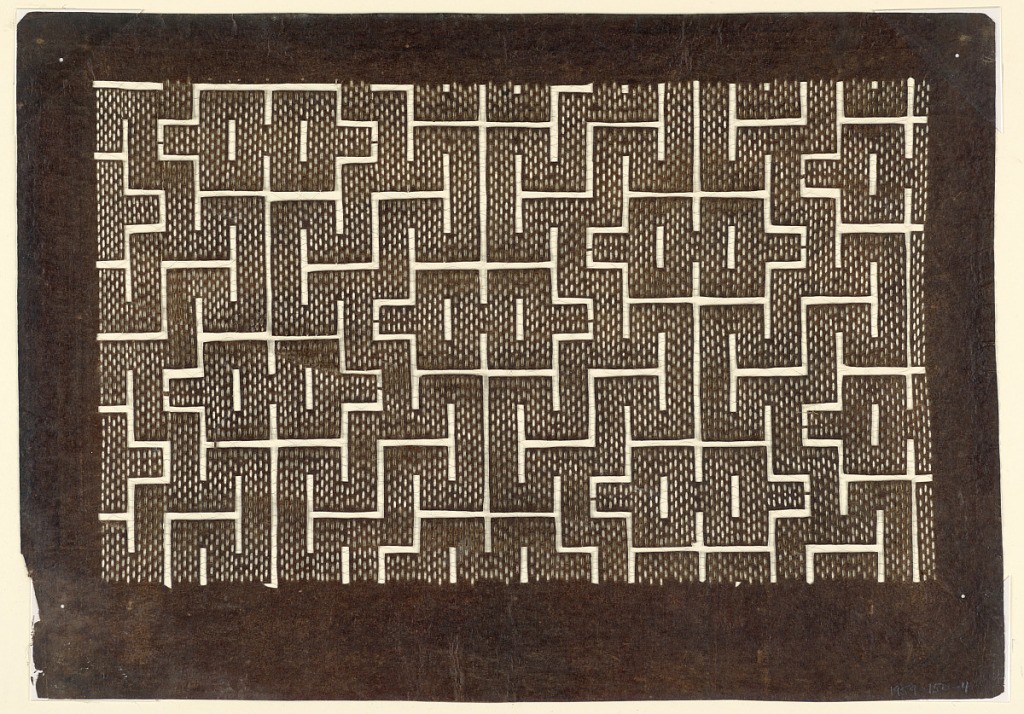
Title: Maze Motif
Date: late 18th - early 19th century
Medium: Mulberry paper (kozo washi) treated with fermented persimmon tannin (kakishibu), and silk threads (itoire)
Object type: Katagami
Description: Interlaced maze pattern resembles the key fret motif. Tiny little lines are carved out to look like sashiko needlework among the maze design. Silk threads have been added to support the stencil structure.